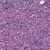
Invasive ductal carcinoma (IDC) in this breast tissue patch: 1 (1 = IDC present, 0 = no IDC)